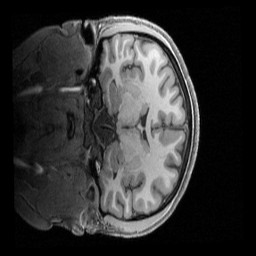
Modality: T1w
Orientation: coronal
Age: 28
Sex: female
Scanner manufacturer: siemens
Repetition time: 2.4 s
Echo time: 0.00231 s